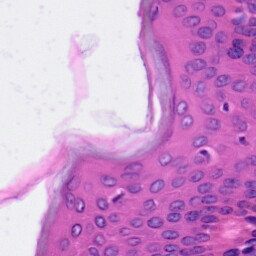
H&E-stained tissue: Skin